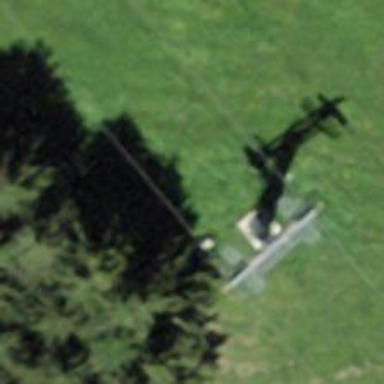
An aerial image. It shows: Pylon for aerialway.